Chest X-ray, PA view. Patient: 46 years old, sex M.
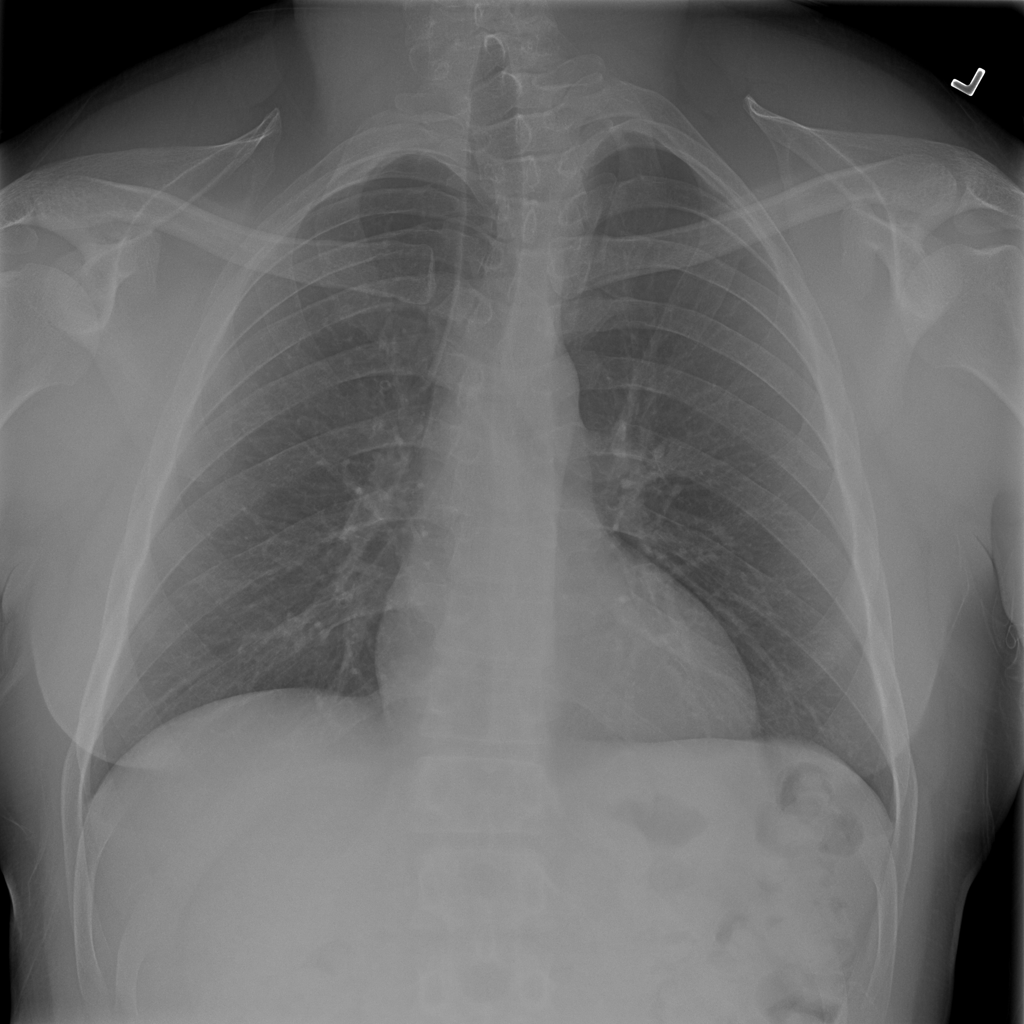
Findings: No Finding